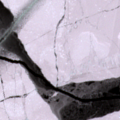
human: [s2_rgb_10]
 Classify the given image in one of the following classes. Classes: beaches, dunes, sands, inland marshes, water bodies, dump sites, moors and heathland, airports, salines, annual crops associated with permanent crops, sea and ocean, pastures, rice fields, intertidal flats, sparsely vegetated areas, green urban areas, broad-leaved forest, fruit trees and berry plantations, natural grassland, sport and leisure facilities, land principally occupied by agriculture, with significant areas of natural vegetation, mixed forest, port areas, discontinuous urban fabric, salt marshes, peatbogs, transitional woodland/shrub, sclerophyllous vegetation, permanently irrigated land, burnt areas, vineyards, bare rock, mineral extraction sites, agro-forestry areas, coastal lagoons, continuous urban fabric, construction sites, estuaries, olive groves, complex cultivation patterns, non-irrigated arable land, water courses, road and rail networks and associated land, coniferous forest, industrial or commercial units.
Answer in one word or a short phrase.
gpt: sea and ocean